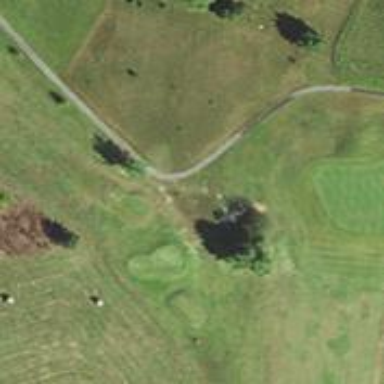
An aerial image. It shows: Service road designated as golf cart path.